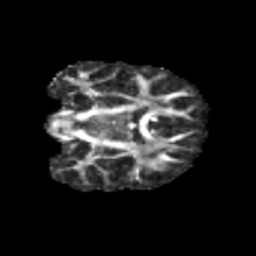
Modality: FA
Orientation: coronal
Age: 12
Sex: female
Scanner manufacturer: siemens
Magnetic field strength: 3 T
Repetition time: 3.8 s
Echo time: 0.07 s